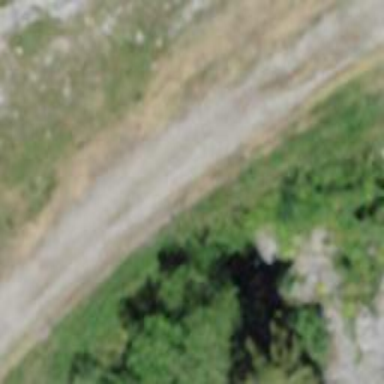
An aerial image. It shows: Downhill track on the ground.